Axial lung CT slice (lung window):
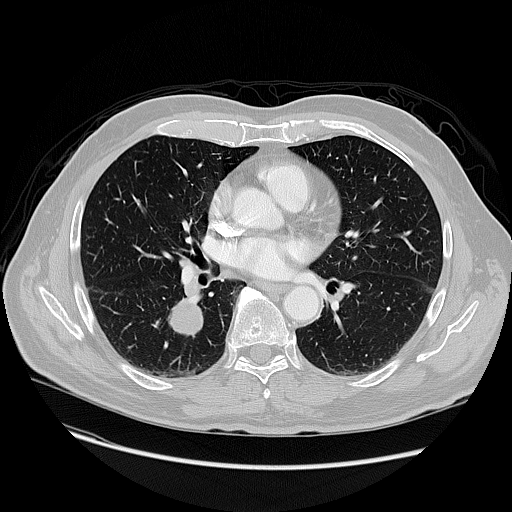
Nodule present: no